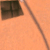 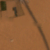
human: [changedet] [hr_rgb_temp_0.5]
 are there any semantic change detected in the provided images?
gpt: The park near the road disappeared.